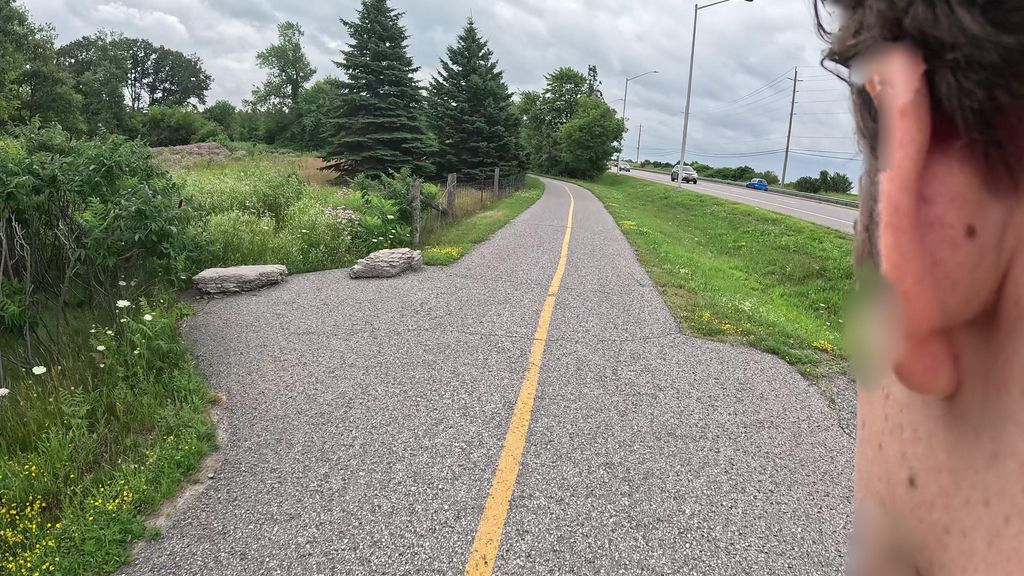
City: ottawa-gatineau